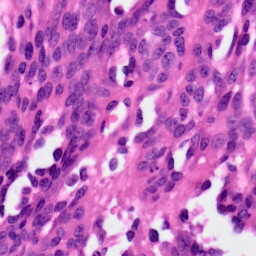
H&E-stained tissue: Ovarian